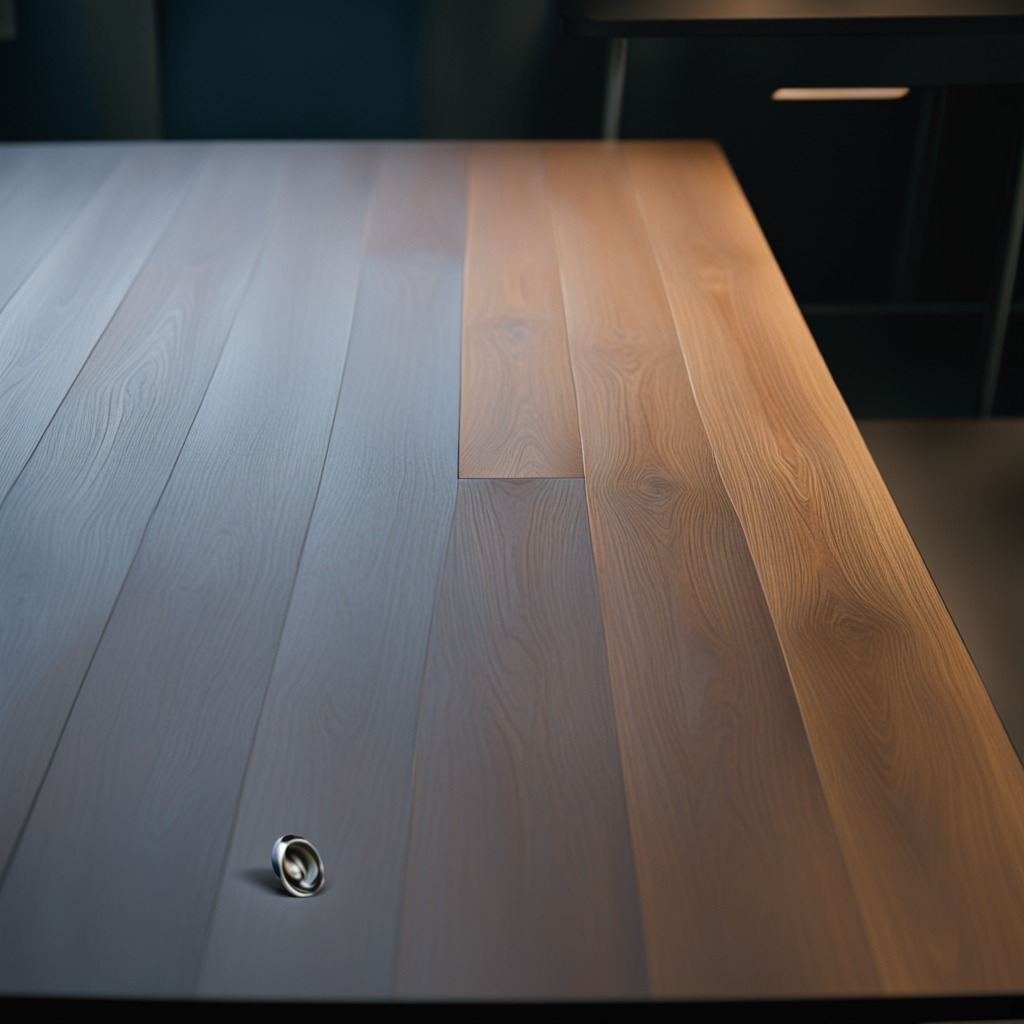
A metal nut is lying on a old table with faint burn marks in a small garage at twilight.